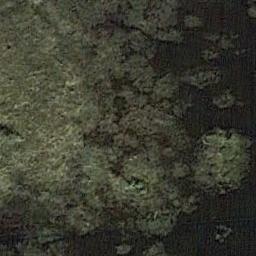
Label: wetland